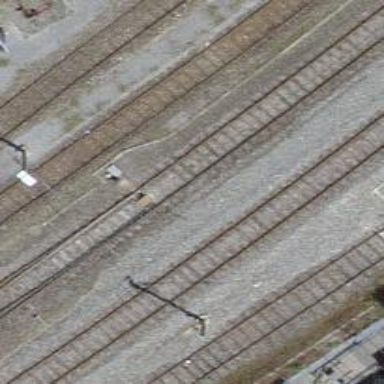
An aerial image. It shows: Railway switch.